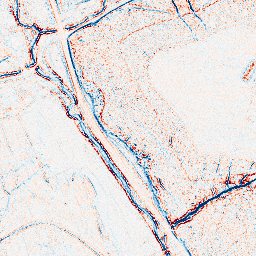
Category: edge_preserving
Decomposition family: bilateral
Decomposition parameters: d: 5
sigma_color: 25
sigma_space: 75
Upsampling method: bspline
Upsampling parameters: scale: 2
Upsampling scale: 2